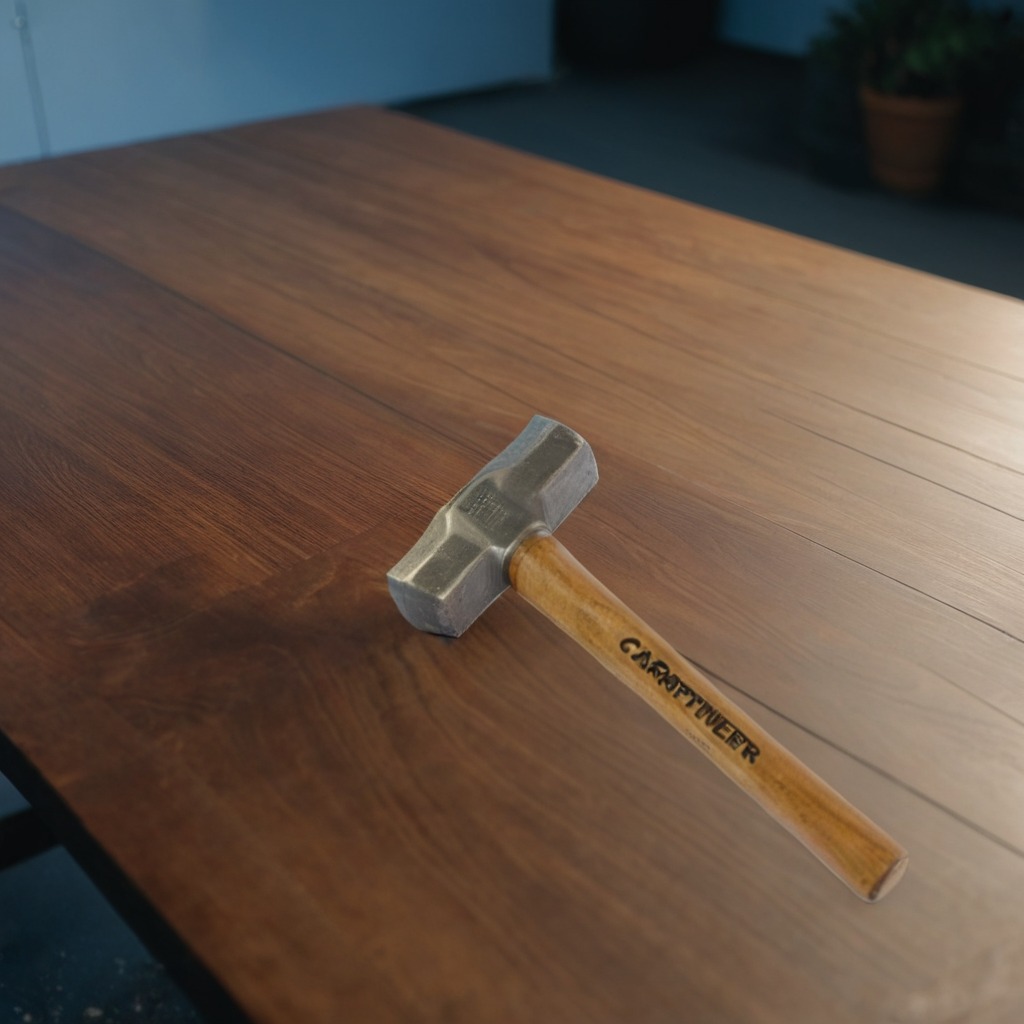
A hammer is lying on a table in a small garage at twilight.